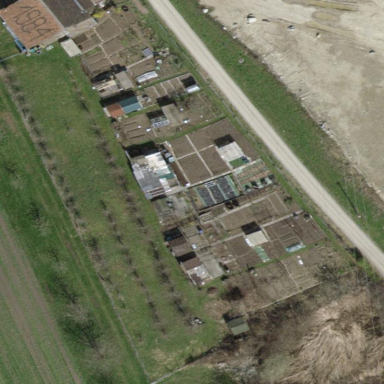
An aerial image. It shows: Allotments area.